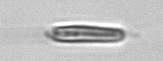
Label: Chrysochromulina